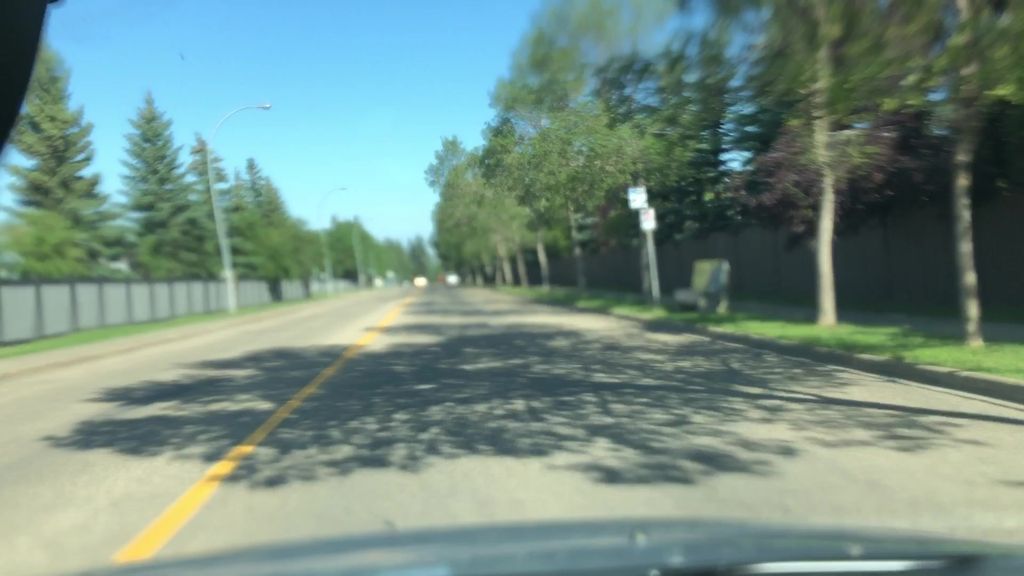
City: edmonton